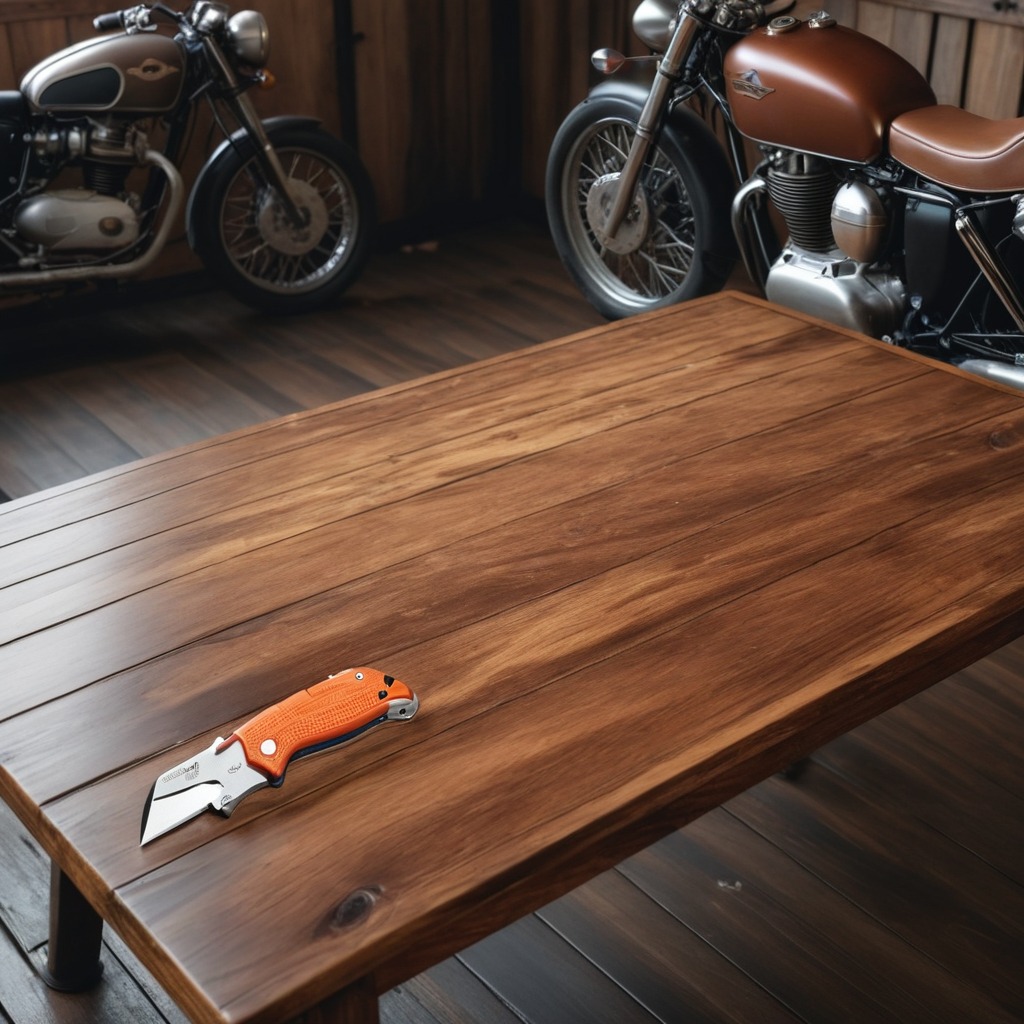
A utility knife is lying on the wooden table in the garage.